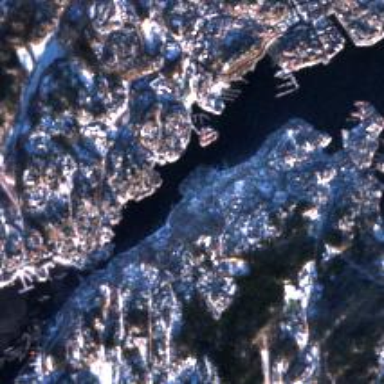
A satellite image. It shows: Quay by the natural coastline.